Question: I'm writting an application and it looks like this:

How you can see there is SeekBar on top and several buttons in HorizontalScrolView below. I would like to use SeekBar to scrolling buttons and this works fine now, but I can't turn off the default way to scroll View (draginng screen). I found similat topic on forum:
<URL>
But the problem is, that this way locking whole ScrollView and I cant use it by seekBar and default way - maybe I'm doing something wrong (I did it the same like in the link and this not wort even if I have TRUE in mScrollable parameter). The second problem is that my buttons (which have fill_parent height parameter) are really small.
Question: There is any good way to Lock Scrolling View in default way and use SeekBar to do this??
My Code (default HorizontalScrollView):
'''
public class MainActivity extends Activity implements SeekBar.OnSeekBarChangeListener {
static private String TAG = "MainActivity";
@Override
protected void onCreate(Bundle savedInstanceState) {
super.onCreate(savedInstanceState);
setContentView(R.layout.activity_main);
setRequestedOrientation(ActivityInfo.SCREEN_ORIENTATION_LANDSCAPE);
SeekBar seek = (SeekBar) findViewById(R.id.seekBar);
final HorizontalScrollView hsv = (HorizontalScrollView)findViewById(R.id.hsv);
seek.setMax(948);
seek.setProgress(474);
seek.setOnSeekBarChangeListener(this);
hsv.post(new Runnable() {
@Override
public void run() {
hsv.scrollTo(474, 0);
}
});
}
@Override
public boolean onCreateOptionsMenu(Menu menu) {
getMenuInflater().inflate(R.menu.activity_main, menu);
return true;
}
@Override
public void onProgressChanged(SeekBar seekBar, int progress, boolean fromTouch) {
HorizontalScrollView hsv = (HorizontalScrollView)findViewById(R.id.hsv);
hsv.scrollTo(progress, 0);
}
@Override
public void onStartTrackingTouch(SeekBar seekBar) {
Log.d(TAG, "Tracking on");
}
@Override
public void onStopTrackingTouch(SeekBar seekBar) {
Log.d(TAG, "Tracking off");
}
'''
activity_main:
'''
<?xml version="1.0" encoding="utf-8"?>
<LinearLayout xmlns:android="http://schemas.android.com/apk/res/android"
android:layout_width="fill_parent"
android:layout_height="fill_parent"
android:background="#0A0A0A"
android:orientation="vertical" >
<SeekBar
android:id="@+id/seekBar"
android:layout_width="fill_parent"
android:layout_height="wrap_content" />
<HorizontalScrollView
android:id="@+id/hsv"
android:layout_width="wrap_content"
android:layout_height="wrap_content"
android:scrollbars="none" >
<RelativeLayout
android:layout_width="wrap_content"
android:layout_height="fill_parent"
android:orientation="horizontal" >
<!-- BUTTONS CODE - NOT IMPORTANT -->
</RelativeLayout>
</HorizontalScrollView>
</LinearLayout>
'''
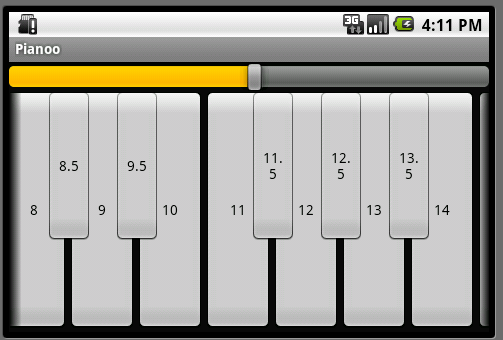
Answer: > There is any good way to Lock Scrolling View in default way and use
SeekBar to do this??
The solution seems to be much simpler, override the 'HorizontalScrollView' class and pass the touch events through the view:
'''
public class MyHScroll extends HorizontalScrollView {
// the constructors
@Override
public boolean onTouchEvent(MotionEvent ev) {
return false;
}
}
'''
The use this class in the layout instead of the default 'HorizontallScrollView':
'''
<com.your.package.MyHScroll
android:id="@+id/hsv"
android:layout_width="wrap_content"
android:layout_height="wrap_content"
android:scrollbars="none" >
<RelativeLayout
android:layout_width="wrap_content"
android:layout_height="fill_parent"
android:orientation="horizontal" >
<!-- BUTTONS CODE - NOT IMPORTANT -->
</RelativeLayout>
</com.your.package.MyHScroll>
'''
---
Try placing an overlay view on top of the 'HorizontalScrollView' to "absorb" touch events without messing with the 'HorizontalScrollView' itself:
'''
<?xml version="1.0" encoding="utf-8"?>
<LinearLayout xmlns:android="http://schemas.android.com/apk/res/android"
android:layout_width="fill_parent"
android:layout_height="fill_parent"
android:background="#0A0A0A"
android:orientation="vertical" >
<SeekBar
android:id="@+id/seekBar"
android:layout_width="fill_parent"
android:layout_height="wrap_content" />
<FrameLayout android:layout_width="wrap_content"
android:layout_height="fill_parent">
<HorizontalScrollView
android:id="@+id/hsv"
android:layout_width="wrap_content"
android:layout_height="fill_parent"
android:scrollbars="none" >
<RelativeLayout
android:layout_width="wrap_content"
android:layout_height="fill_parent"
android:orientation="horizontal" >
<!-- BUTTONS CODE - NOT IMPORTANT -->
</RelativeLayout>
</HorizontalScrollView>
<View android:id="@+id/overlay" android:layout_width="fill_parent"
android:layout_height="fill_parent" />
</FrameLayout
</LinearLayout>
'''
and then add a 'OnTouchListener' for the overlay widget in the 'onCreate' method to further block touch events:
'''
findViewById(R.id.overlay).setOnTouchListener(new OnTouchListener() {
@Override
public boolean onTouch(View v, MotionEvent event) {
return true;
}
});
'''
> The second problem is that my buttons (which have fill_parent height
parameter) are really small.
See the layout file above.